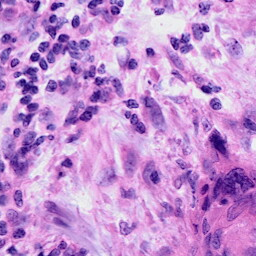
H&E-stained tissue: Cervix